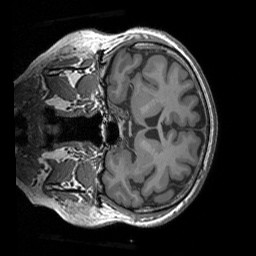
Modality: T1w
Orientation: coronal
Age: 69
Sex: female
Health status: healthy
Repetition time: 1.9 s
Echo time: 0.00252 s